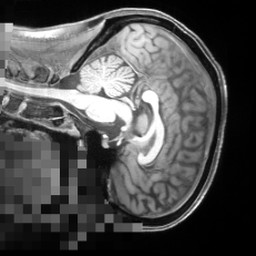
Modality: T1w
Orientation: sagittal
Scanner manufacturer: siemens
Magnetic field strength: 3 T
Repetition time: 2.55 s